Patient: sex F, age 59
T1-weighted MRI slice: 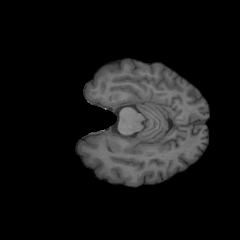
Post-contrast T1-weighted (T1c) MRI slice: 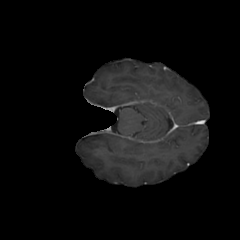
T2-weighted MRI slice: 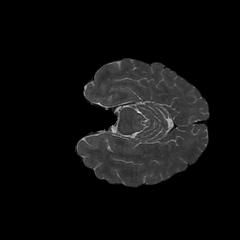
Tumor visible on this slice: no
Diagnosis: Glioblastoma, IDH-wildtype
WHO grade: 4